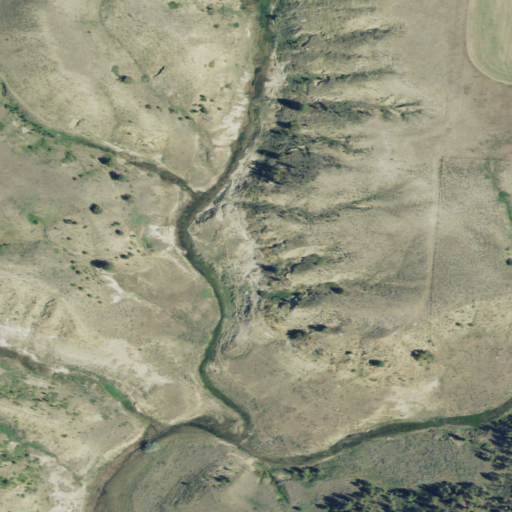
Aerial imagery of valley in Montana named PW Coulee containing grassland, shrub, cultivated crops, and evergreen forest